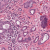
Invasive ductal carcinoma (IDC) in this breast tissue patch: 1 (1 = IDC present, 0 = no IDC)